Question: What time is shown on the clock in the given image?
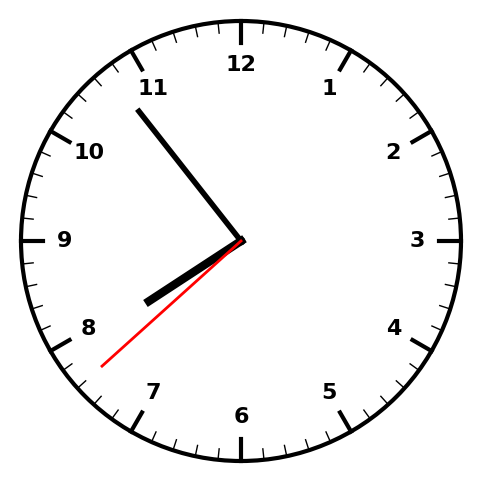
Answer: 07:53:38